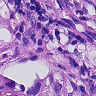
Metastatic tissue present: yes